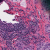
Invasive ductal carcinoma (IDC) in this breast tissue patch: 0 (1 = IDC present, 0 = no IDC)